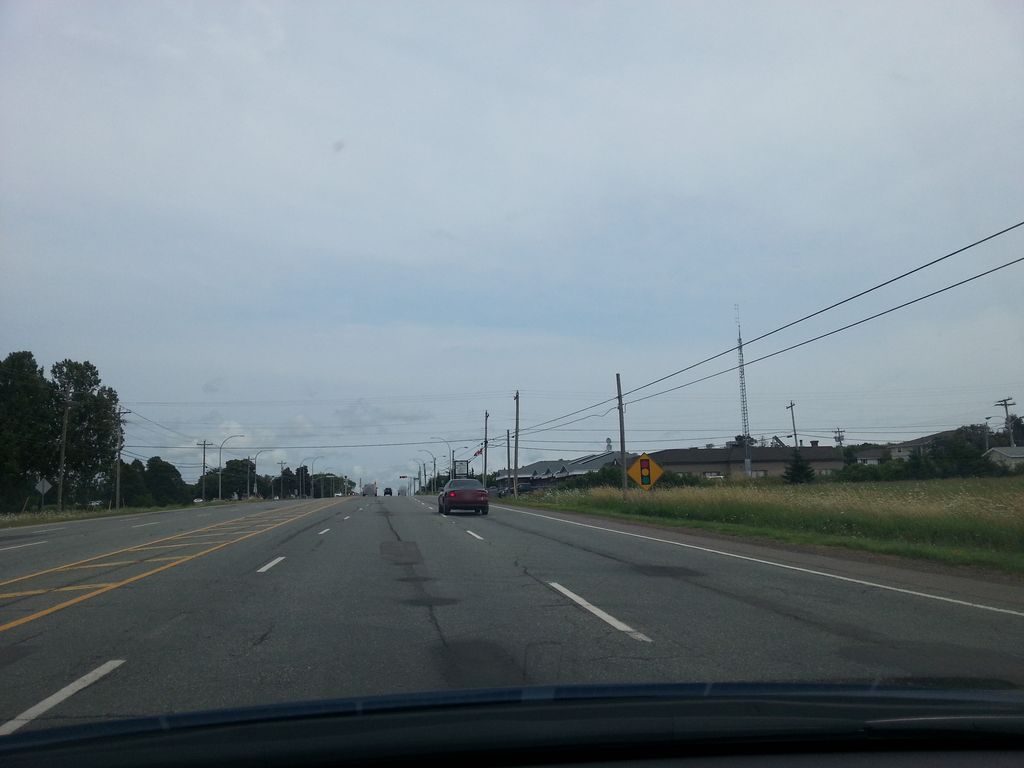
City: charlottetown